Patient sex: M
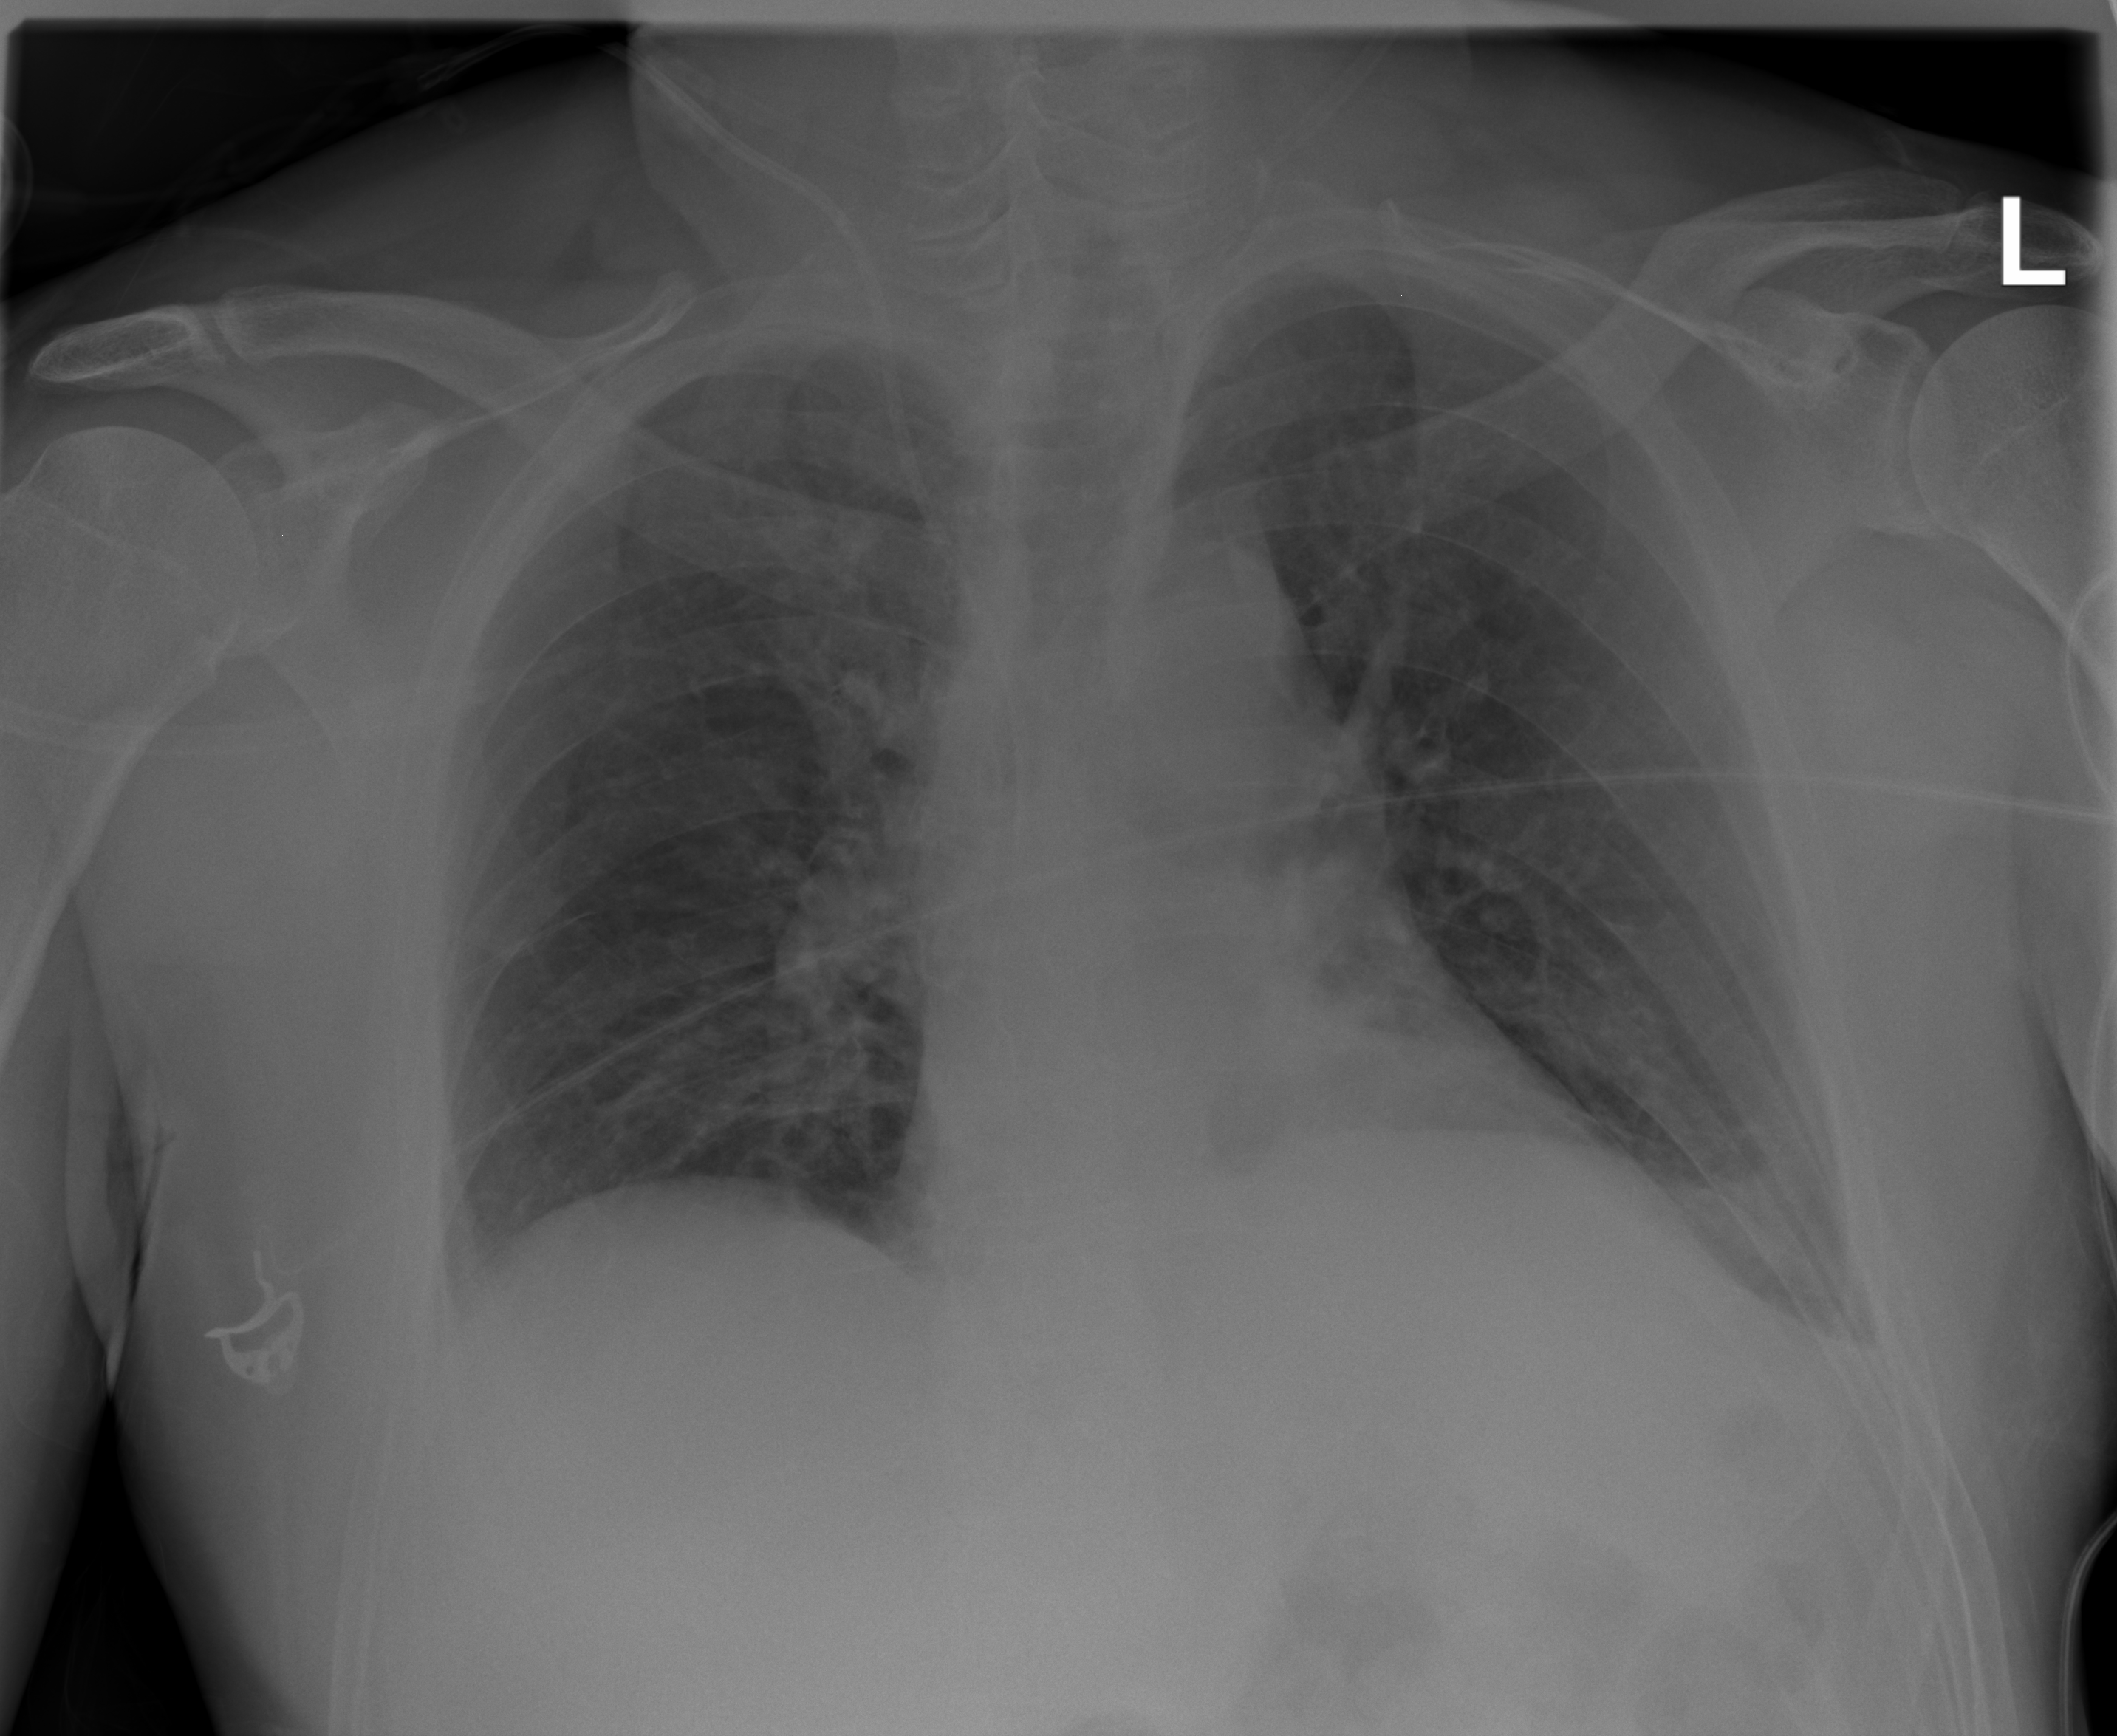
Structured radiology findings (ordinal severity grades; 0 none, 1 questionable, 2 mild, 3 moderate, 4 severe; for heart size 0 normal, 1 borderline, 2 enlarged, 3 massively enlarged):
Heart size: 1
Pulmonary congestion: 2
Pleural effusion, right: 2
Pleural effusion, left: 2
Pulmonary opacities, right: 2
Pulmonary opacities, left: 2
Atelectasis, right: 2
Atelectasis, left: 2